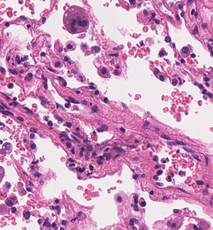
Tumor epithelial tissue: no
Tumor-associated stroma tissue: no
Normal tissue: yes